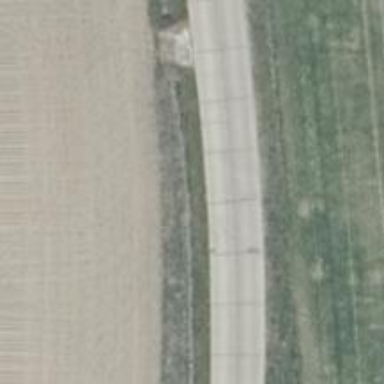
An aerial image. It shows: Residential road made of concrete plates.